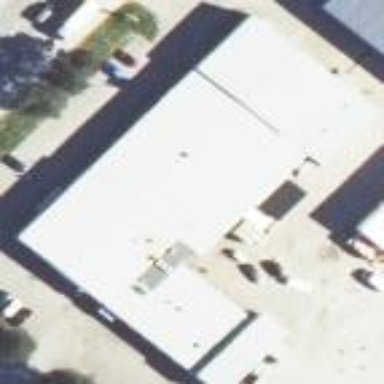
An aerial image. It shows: Shop building.